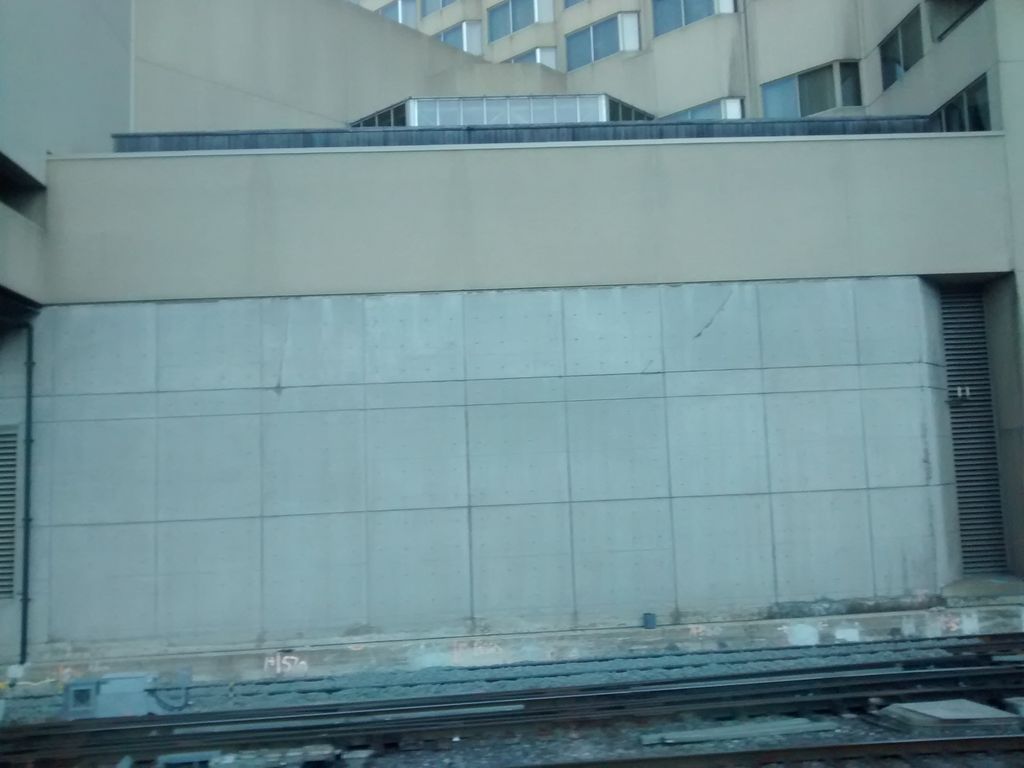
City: toronto